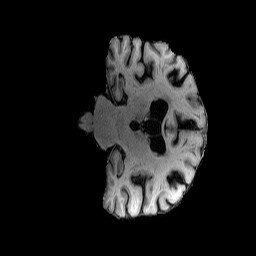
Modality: T1w
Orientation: coronal
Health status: healthy